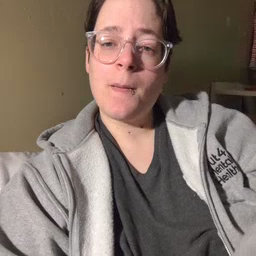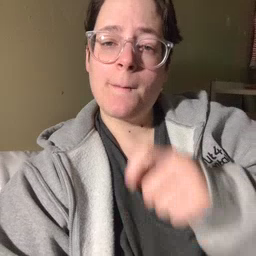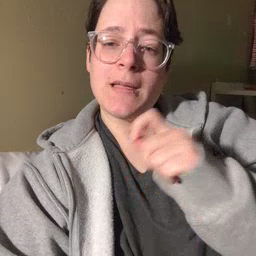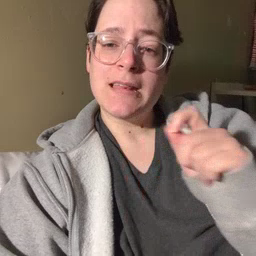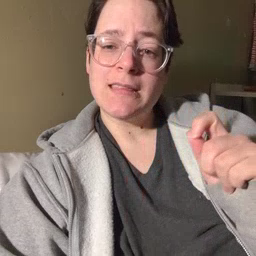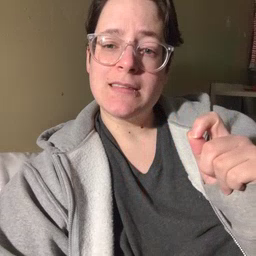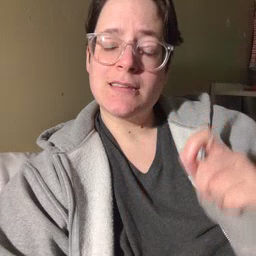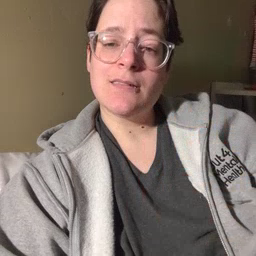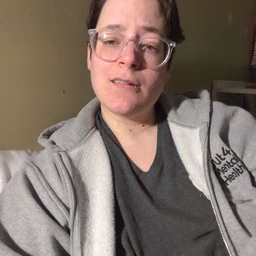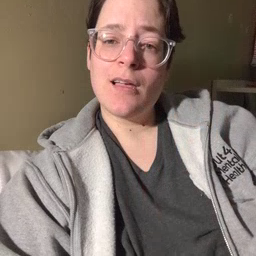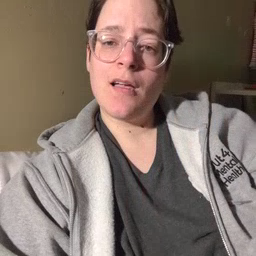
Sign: pen